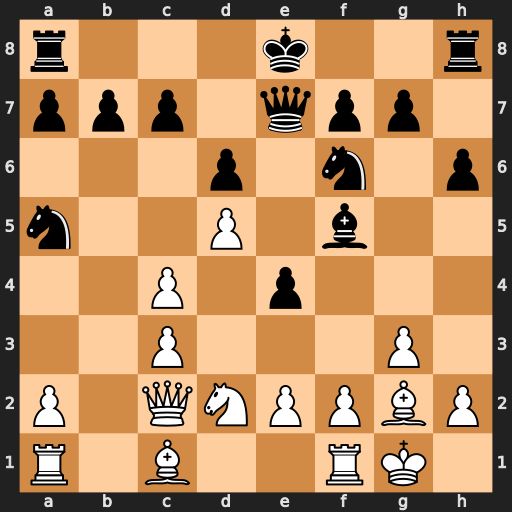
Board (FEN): r3k2r/ppp1qpp1/3p1n1p/n2P1b2/2P1p3/2P3P1/P1QNPPBP/R1B2RK1
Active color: w
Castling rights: kq
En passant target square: -
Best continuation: Qa4+ Bd7 Qxa5